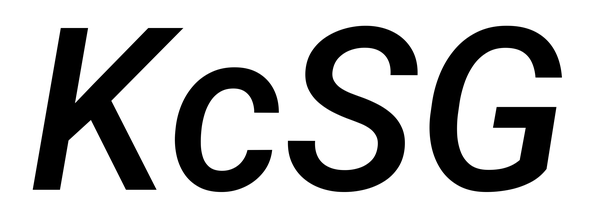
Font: Roboto-Italic_Medium_Italic